Field crop: maize
Growth stage: 1
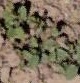
Species: convolvulus